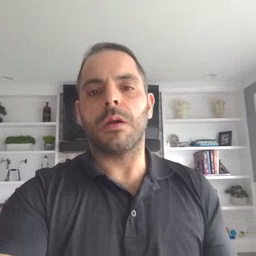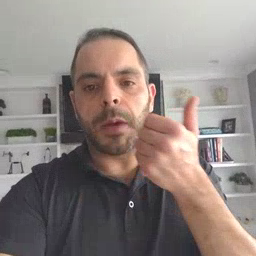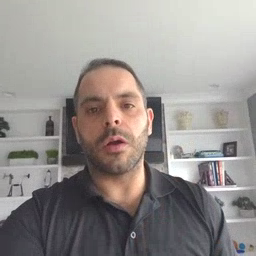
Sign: better